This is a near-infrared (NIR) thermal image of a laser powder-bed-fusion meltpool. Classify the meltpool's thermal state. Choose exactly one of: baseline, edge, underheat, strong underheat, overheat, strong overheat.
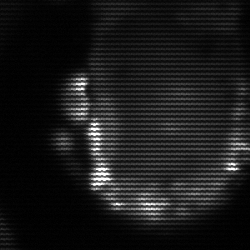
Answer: baseline